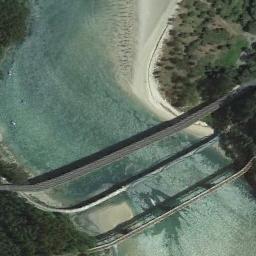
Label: bridge